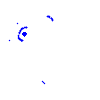
Particle: proton